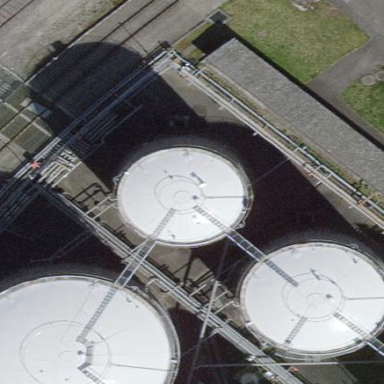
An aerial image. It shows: Building with storage tank.